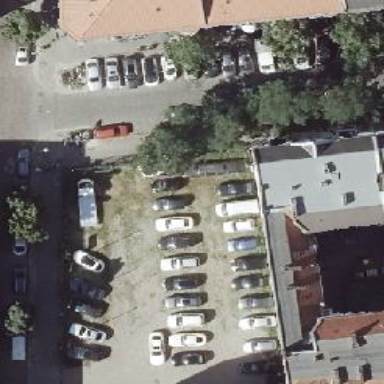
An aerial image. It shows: Shop that sells cars.